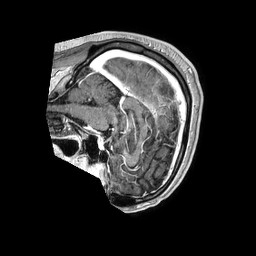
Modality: T1w
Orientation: sagittal
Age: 61
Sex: male
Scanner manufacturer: philips
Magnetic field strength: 1.5 T
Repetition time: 0.007648 s
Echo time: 0.003548 s